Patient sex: F
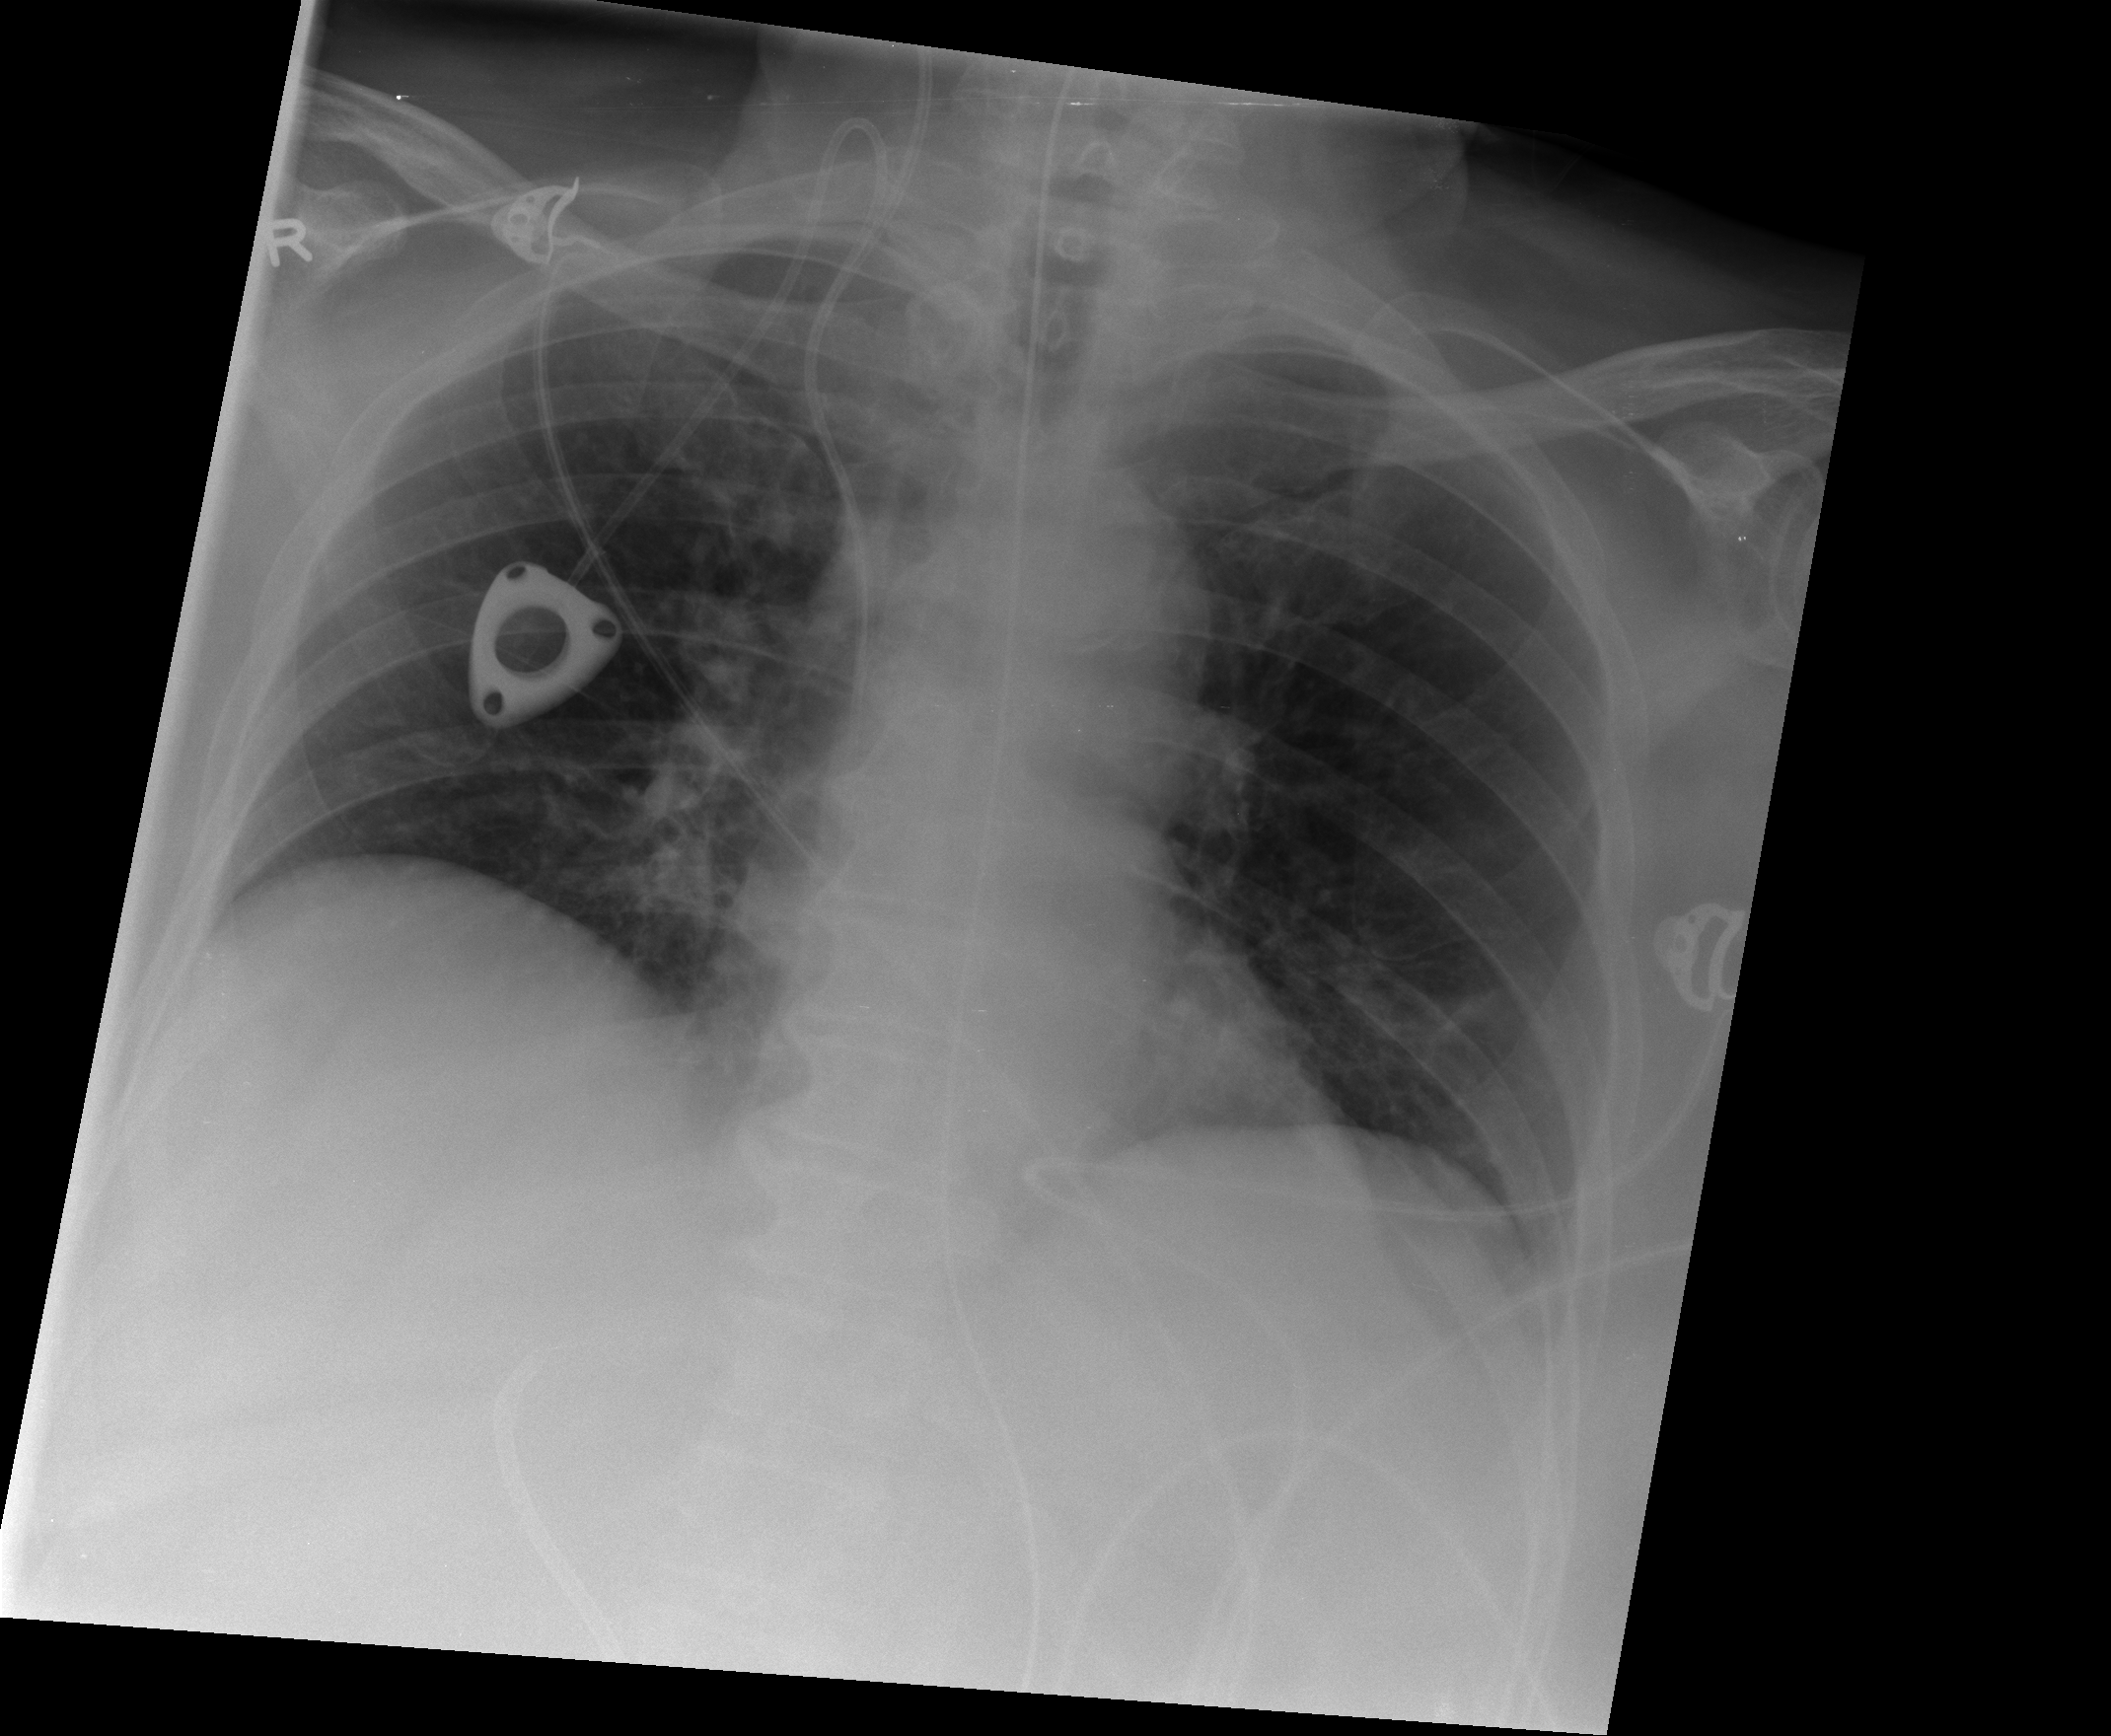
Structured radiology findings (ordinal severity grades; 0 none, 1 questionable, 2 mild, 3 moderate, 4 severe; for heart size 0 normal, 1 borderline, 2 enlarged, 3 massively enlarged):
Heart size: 0
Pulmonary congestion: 0
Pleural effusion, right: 0
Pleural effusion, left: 0
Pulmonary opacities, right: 0
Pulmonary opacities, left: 0
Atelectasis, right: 0
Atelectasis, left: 2